Interaction volume radius: 5 \u00c5
Interaction volume height: 50 \u00c5
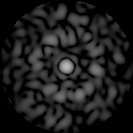
Disorder parameter: 0.8377